Question: I'm using '(global-linum-mode t)' to present line numbers in Emacs.
This works just fine up-until I use the + / commands ('forward-paragraph' and 'backward-paragraph') to navigate a buffer, at which point some line numbers are rendered incorrectly (see attached image).
This occurs only when I use said commands to skip entire segments of code, and the issue immediately disappears (the line numbers are rendered correctly, that is) if I start navigating the buffer by other means.
The issue is present in both C and C++ modes (visualized), and I'm using Emacs 24.3.1 on x86-64 Fedora 19.
While the go-to-line command serves my purposes in terms of navigating compilation errors and warnings, I'd like to keep the line numbers as I find them to be helpful in terms of quickly approximating length of functions.
So far I've found no mention of this problem elsewhere, and I'm unsure of whether or not this is expected behavior of Emacs or if I'm to submit a bug report.
Has anyone encountered the issue or know anything of its origin?

---
Fix:
The problem may be resolved by invoking '(linum-update-current)', as portrayed by @lawlist in his answer below. An easy way of repeatedly doing this is to append the command to the execution of 'forward-paragraph', which may be done using the Emacs Lisp <URL>:
'''
(defadvice forward-paragraph (after forward-paragraph-linum-update)
"Perform (linum-update-current) after jumping forward one
paragraph to ensure line numbers are being rendered
correctly."
(linum-update-current))
(ad-activate 'forward-paragraph)
'''
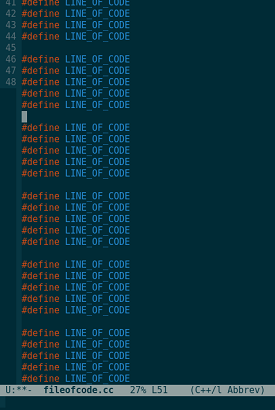
Answer: A few of the lead members on the Emacs development team suggest that linum-mode be avoided for a variety of reasons, and instead they suggest using nlinum-mode: <URL>
I personally use a modified version of linum-mode, and I have fixed a few bugs -- if you keep using linum-mode, you will likely need to do the same -- i.e., implement your own bug fixes as you find them. The quickest way to fix the bug you see is to follow your command with:
'''
(linum-update-current)
'''